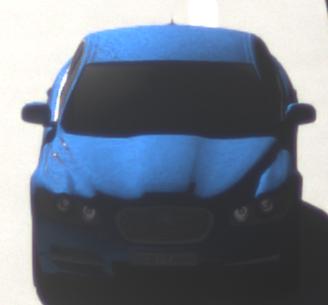
Make: Jaguar
Model: XF 3.0 V6
Detailed model: XF (X250) Limousine
Model produced from: 2010/02
Model produced until: 2010/10
Doors: 4
Color: blue
Road condition: dry road
Daytime: morning or afternoon
Contrast: high contrast